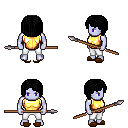
a pixel art fantasy rpg character, male body template, dark elf, purple skin, gold chest armor, white pants, black pageboy hairstyle, brown slippers, spear, four views (front, back, left, right), 2x2 character sprite sheet, small pixel art, hard edges, no anti-aliasing